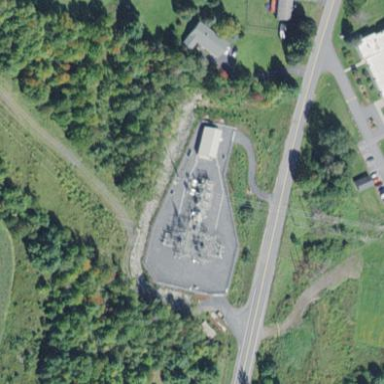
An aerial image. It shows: Distribution-level power substation.